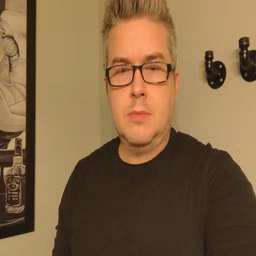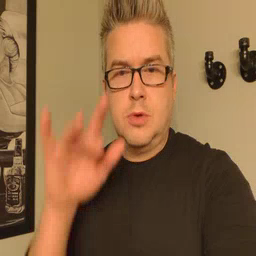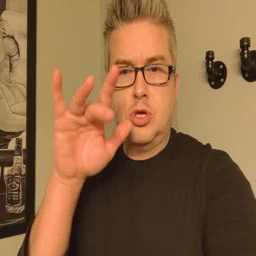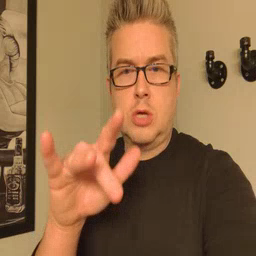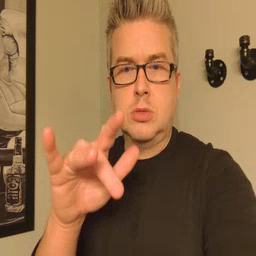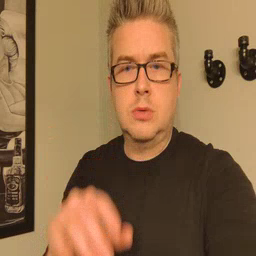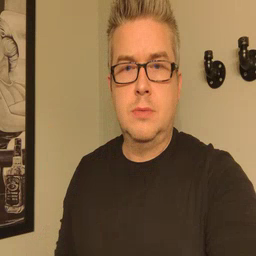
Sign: touch